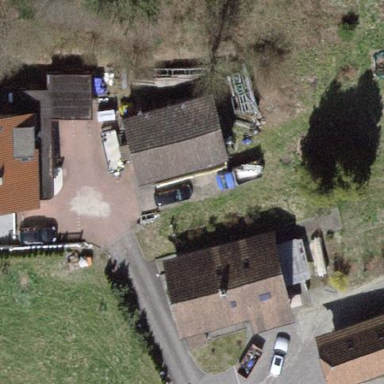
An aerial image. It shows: Farmyard area.